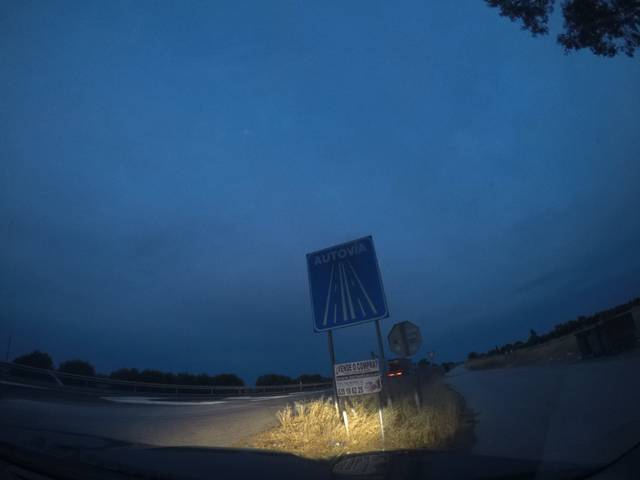
Region: Spain
Coordinates: 37.256, -5.411